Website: macys
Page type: delivery-shipping
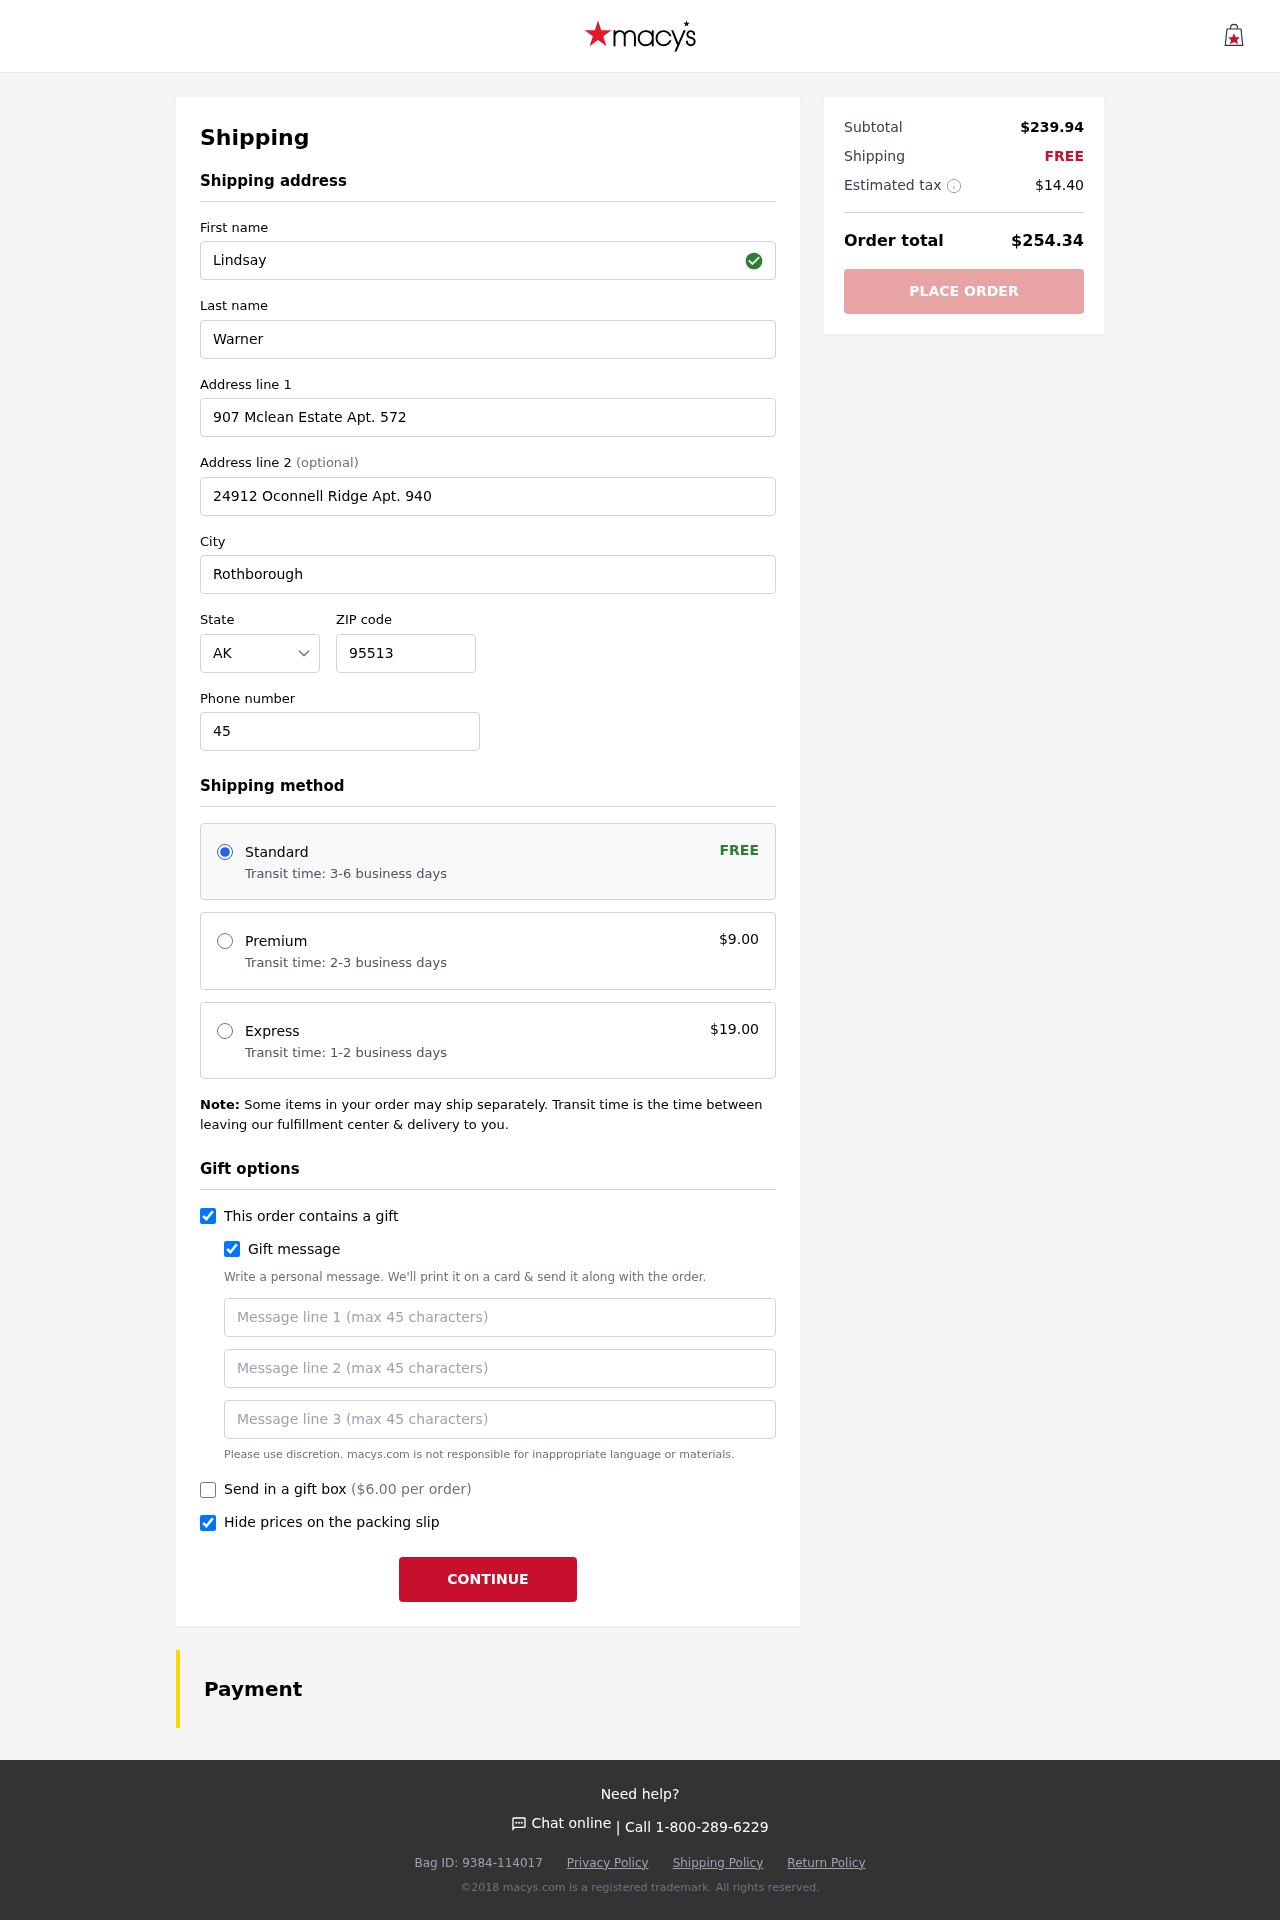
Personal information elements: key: PII_STATE_ABBR
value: AK
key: PII_FIRSTNAME
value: Lindsay
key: PII_LASTNAME
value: Warner
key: PII_STREET
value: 907 Mclean Estate Apt. 572
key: PII_STREET2
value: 24912 Oconnell Ridge Apt. 940
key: PII_CITY
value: Rothborough
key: PII_POSTCODE
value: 95513
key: PII_PHONE
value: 4532618390
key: PII_GIFT_MESSAGE
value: Happy Birthday, Antonio! I saw this beautiful bracelet and immediately thought of you—it’s perfect for adding a little shine to your style. Can’t wait to celebrate you today!  Lindsay
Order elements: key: ORDER_SHIPPING_STANDARD
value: Transit time: 3-6 business days
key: ORDER_SHIPPING_COST
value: FREE
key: ORDER_SHIPPING_PREMIUM
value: Transit time: 2-3 business days
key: ORDER_SHIPPING_PREMIUM_PRICE
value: $9.00
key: ORDER_SHIPPING_EXPRESS
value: Transit time: 1-2 business days
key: ORDER_SHIPPING_EXPRESS_PRICE
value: $19.00
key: ORDER_GIFT_BOX_PRICE
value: ($6.00 per order)
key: ORDER_SUBTOTAL
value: $239.94
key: ORDER_SHIPPING_COST2
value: FREE
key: ORDER_TAX
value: $14.40
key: ORDER_TOTAL
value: $254.34